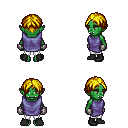
a pixel art fantasy rpg character, female body template, orc, green skin, chain tabard jacket, white pants, blonde parted hairstyle, metal gloves, black shoes, four views (front, back, left, right), 2x2 character sprite sheet, small pixel art, hard edges, no anti-aliasing